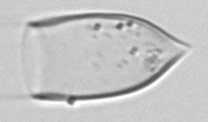
Label: Favella